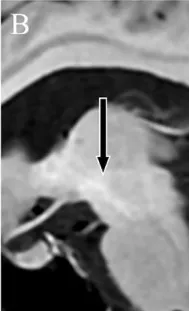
T1-weighted magnetic resonance images. Cerebral peduncle , indicating Mn accumulation.
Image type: radiology (mri)